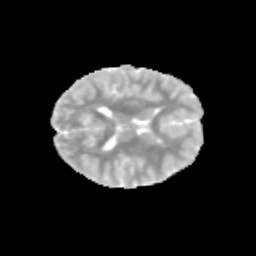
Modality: MD
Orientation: axial
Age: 11
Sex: female
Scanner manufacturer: siemens
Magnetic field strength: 3 T
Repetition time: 3.8 s
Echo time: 0.07 s